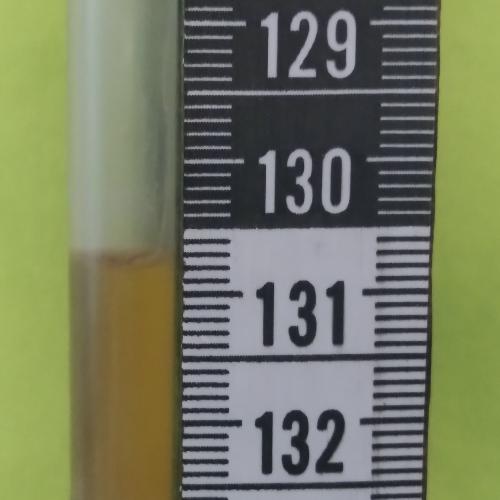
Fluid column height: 130.7 cm